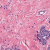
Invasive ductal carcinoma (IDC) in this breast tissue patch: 0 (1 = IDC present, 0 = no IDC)